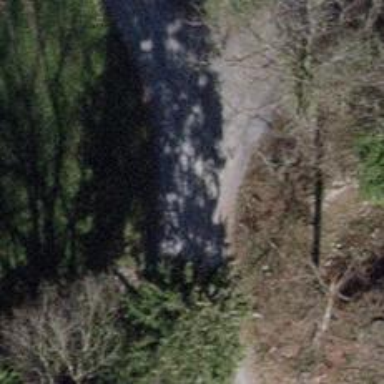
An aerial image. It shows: Unpaved track road.